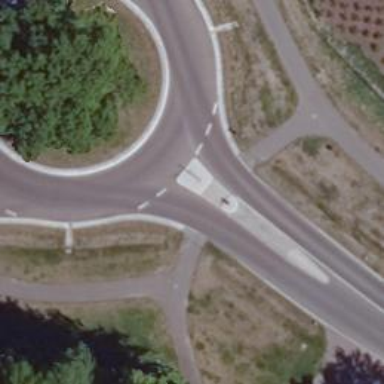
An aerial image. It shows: Traffic calming island.